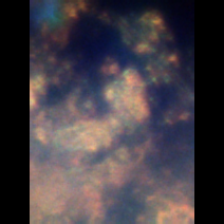
Taxon: Unknown_full_image
Group: Unknown